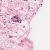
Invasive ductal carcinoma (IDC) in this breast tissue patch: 0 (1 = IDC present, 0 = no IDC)